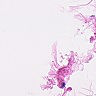
Metastatic tissue present: no